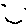
Label: smiley face